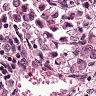
Metastatic tissue present: yes